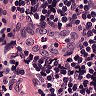
Metastatic tissue present: no